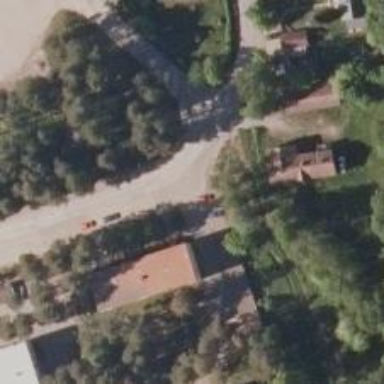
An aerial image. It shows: Driveway.